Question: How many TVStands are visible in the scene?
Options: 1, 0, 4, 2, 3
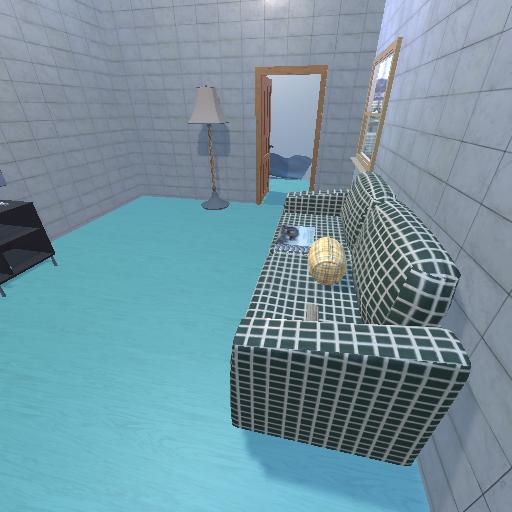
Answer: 1